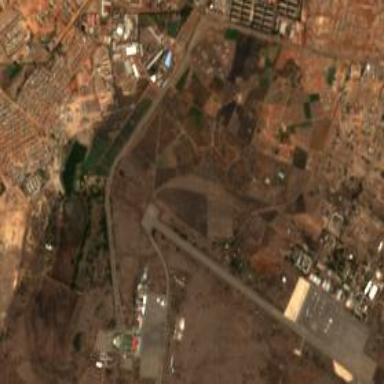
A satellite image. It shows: Runway at airport.